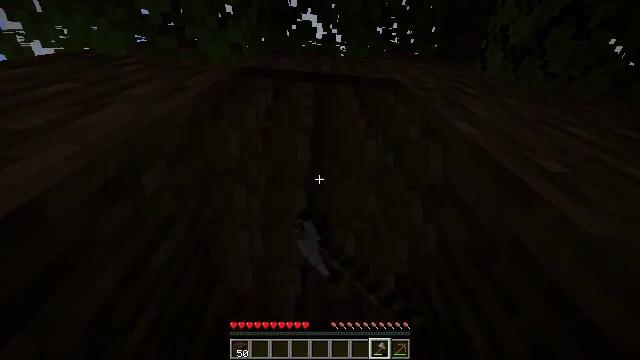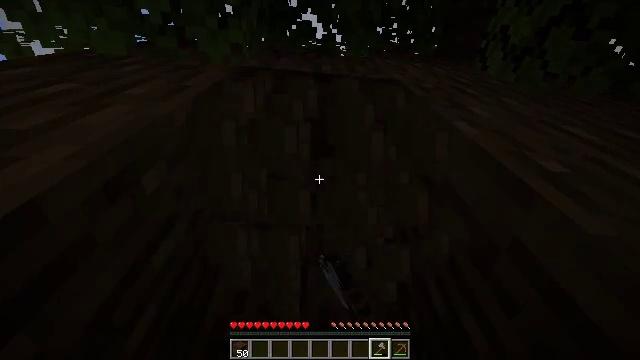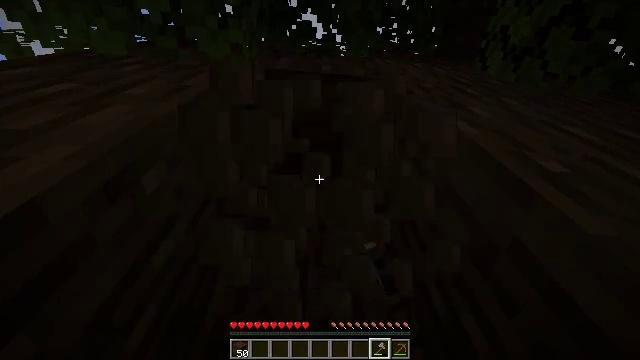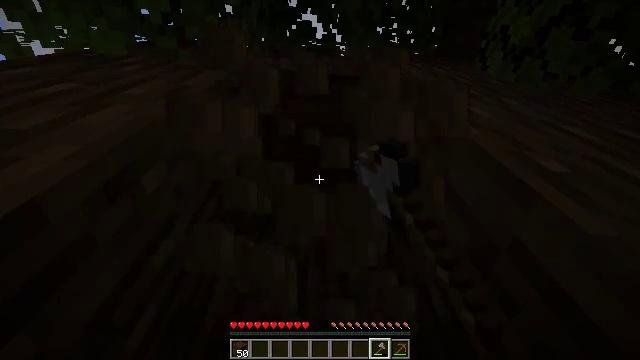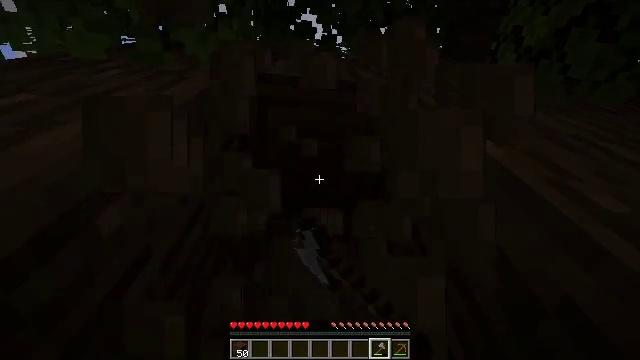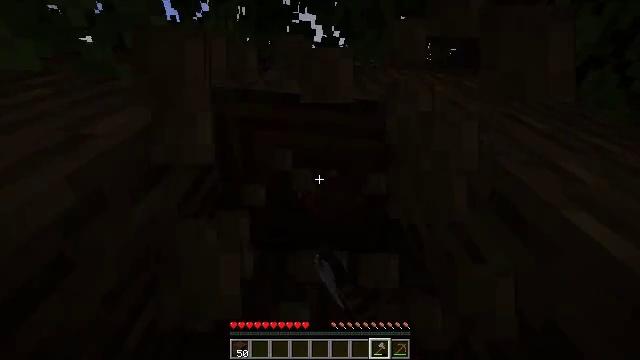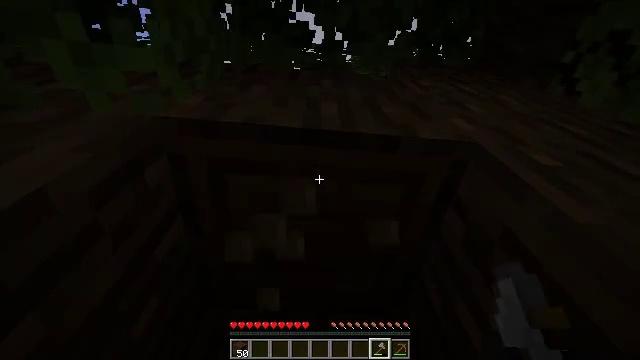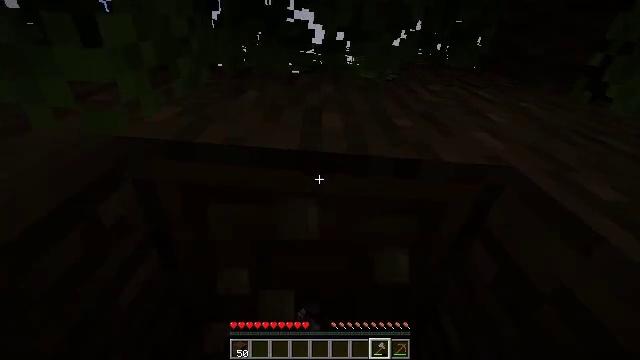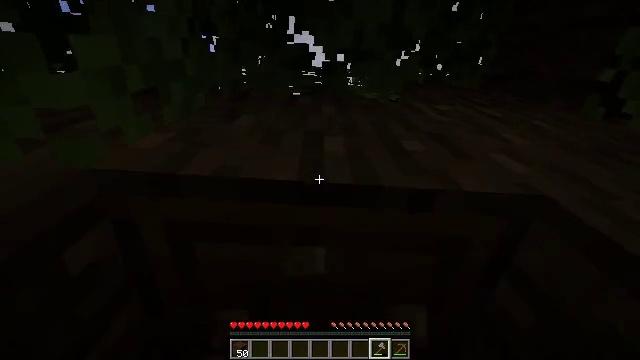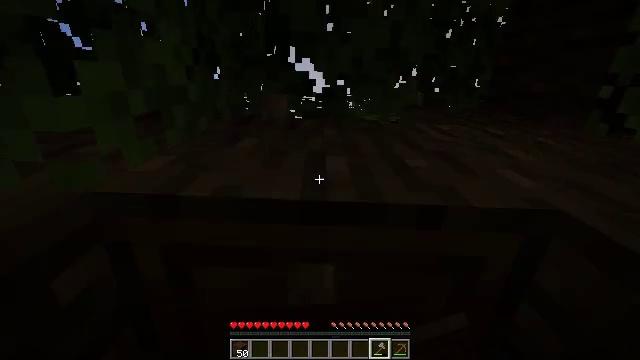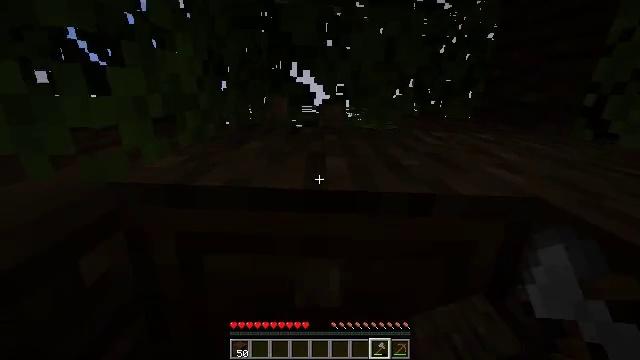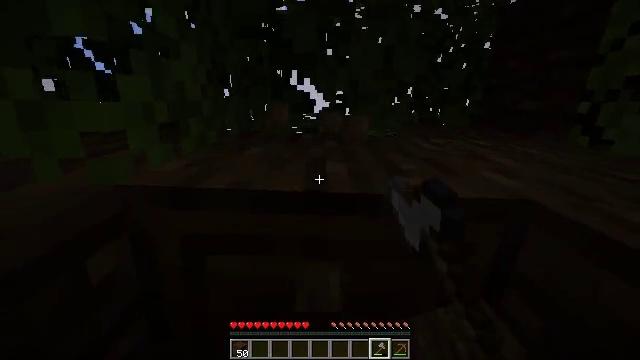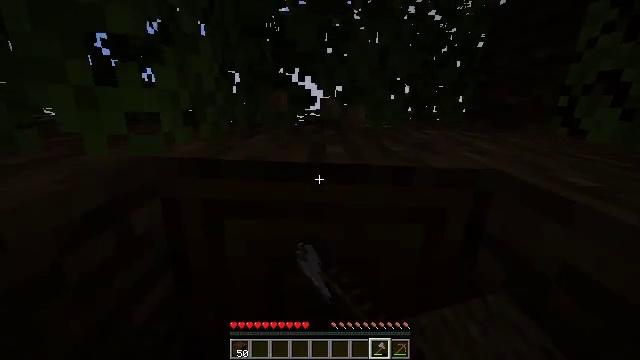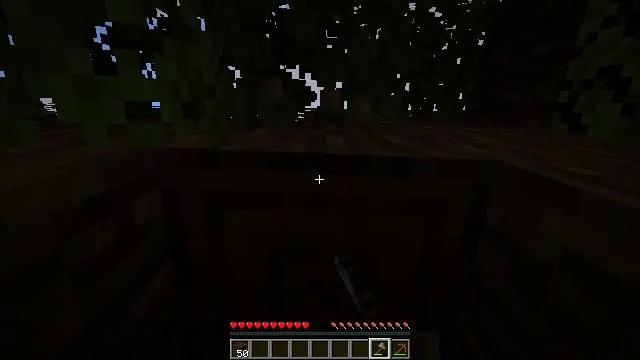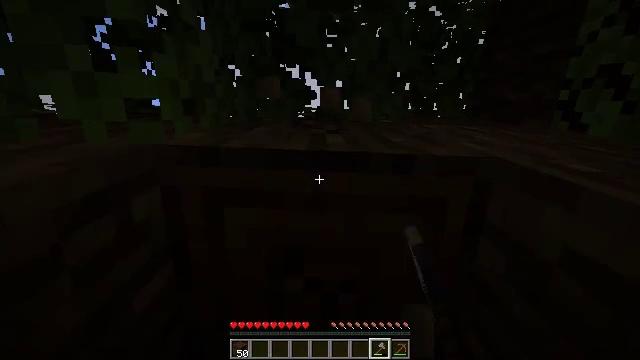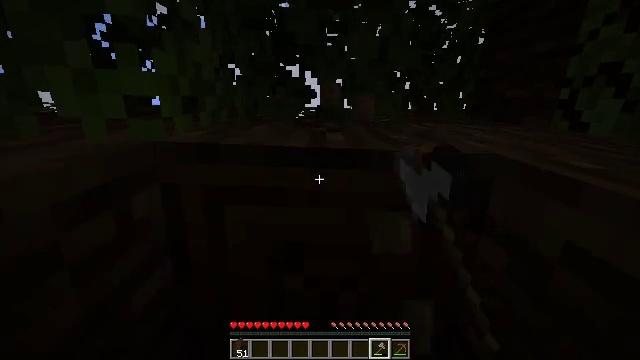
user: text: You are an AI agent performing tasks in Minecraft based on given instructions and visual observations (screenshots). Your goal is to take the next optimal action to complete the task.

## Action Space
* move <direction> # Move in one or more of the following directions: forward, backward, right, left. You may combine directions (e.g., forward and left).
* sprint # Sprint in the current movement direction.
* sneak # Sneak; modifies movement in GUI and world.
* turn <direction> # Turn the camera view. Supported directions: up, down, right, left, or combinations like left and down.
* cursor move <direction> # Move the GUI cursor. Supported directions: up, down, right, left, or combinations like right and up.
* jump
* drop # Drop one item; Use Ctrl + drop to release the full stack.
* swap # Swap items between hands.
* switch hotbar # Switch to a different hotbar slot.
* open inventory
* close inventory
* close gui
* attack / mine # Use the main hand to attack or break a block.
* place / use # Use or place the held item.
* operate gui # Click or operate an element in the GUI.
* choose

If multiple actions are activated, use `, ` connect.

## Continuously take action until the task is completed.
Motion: motion action
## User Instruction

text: Chop down the dark oak log.
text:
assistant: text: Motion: sneak, attack / mine
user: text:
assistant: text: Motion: sneak, attack / mine
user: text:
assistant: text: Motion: move forward, sneak, attack / mine
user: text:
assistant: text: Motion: move forward, sneak, attack / mine, jump
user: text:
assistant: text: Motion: move forward, sneak, attack / mine, jump
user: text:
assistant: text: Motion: move forward, sneak, attack / mine, jump
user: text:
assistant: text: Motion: move forward, sneak, attack / mine, jump
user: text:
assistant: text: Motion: move forward, sneak, turn left and up, attack / mine, jump
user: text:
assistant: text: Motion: move forward, sneak, turn left and up, attack / mine
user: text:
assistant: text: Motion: move forward, sneak, turn up, attack / mine
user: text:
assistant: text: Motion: move forward, sneak, turn up, attack / mine
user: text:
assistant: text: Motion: sneak, attack / mine
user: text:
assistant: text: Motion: sneak, attack / mine
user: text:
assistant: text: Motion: sneak, attack / mine
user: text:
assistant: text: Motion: sneak, attack / mine
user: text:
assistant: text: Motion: sneak, attack / mine
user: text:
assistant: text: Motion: sneak, attack / mine
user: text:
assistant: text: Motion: sneak, attack / mine
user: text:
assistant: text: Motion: sneak, attack / mine
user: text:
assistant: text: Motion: sneak, attack / mine
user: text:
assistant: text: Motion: sneak, attack / mine
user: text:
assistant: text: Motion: sneak, attack / mine
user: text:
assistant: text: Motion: sneak, attack / mine
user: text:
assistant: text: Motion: sneak, attack / mine
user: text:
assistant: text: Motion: sneak, attack / mine
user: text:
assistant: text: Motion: sneak, attack / mine
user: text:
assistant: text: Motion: sneak, attack / mine
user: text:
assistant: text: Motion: sneak, attack / mine
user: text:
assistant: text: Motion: sneak, attack / mine
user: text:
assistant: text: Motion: sneak, turn left and down, attack / mine